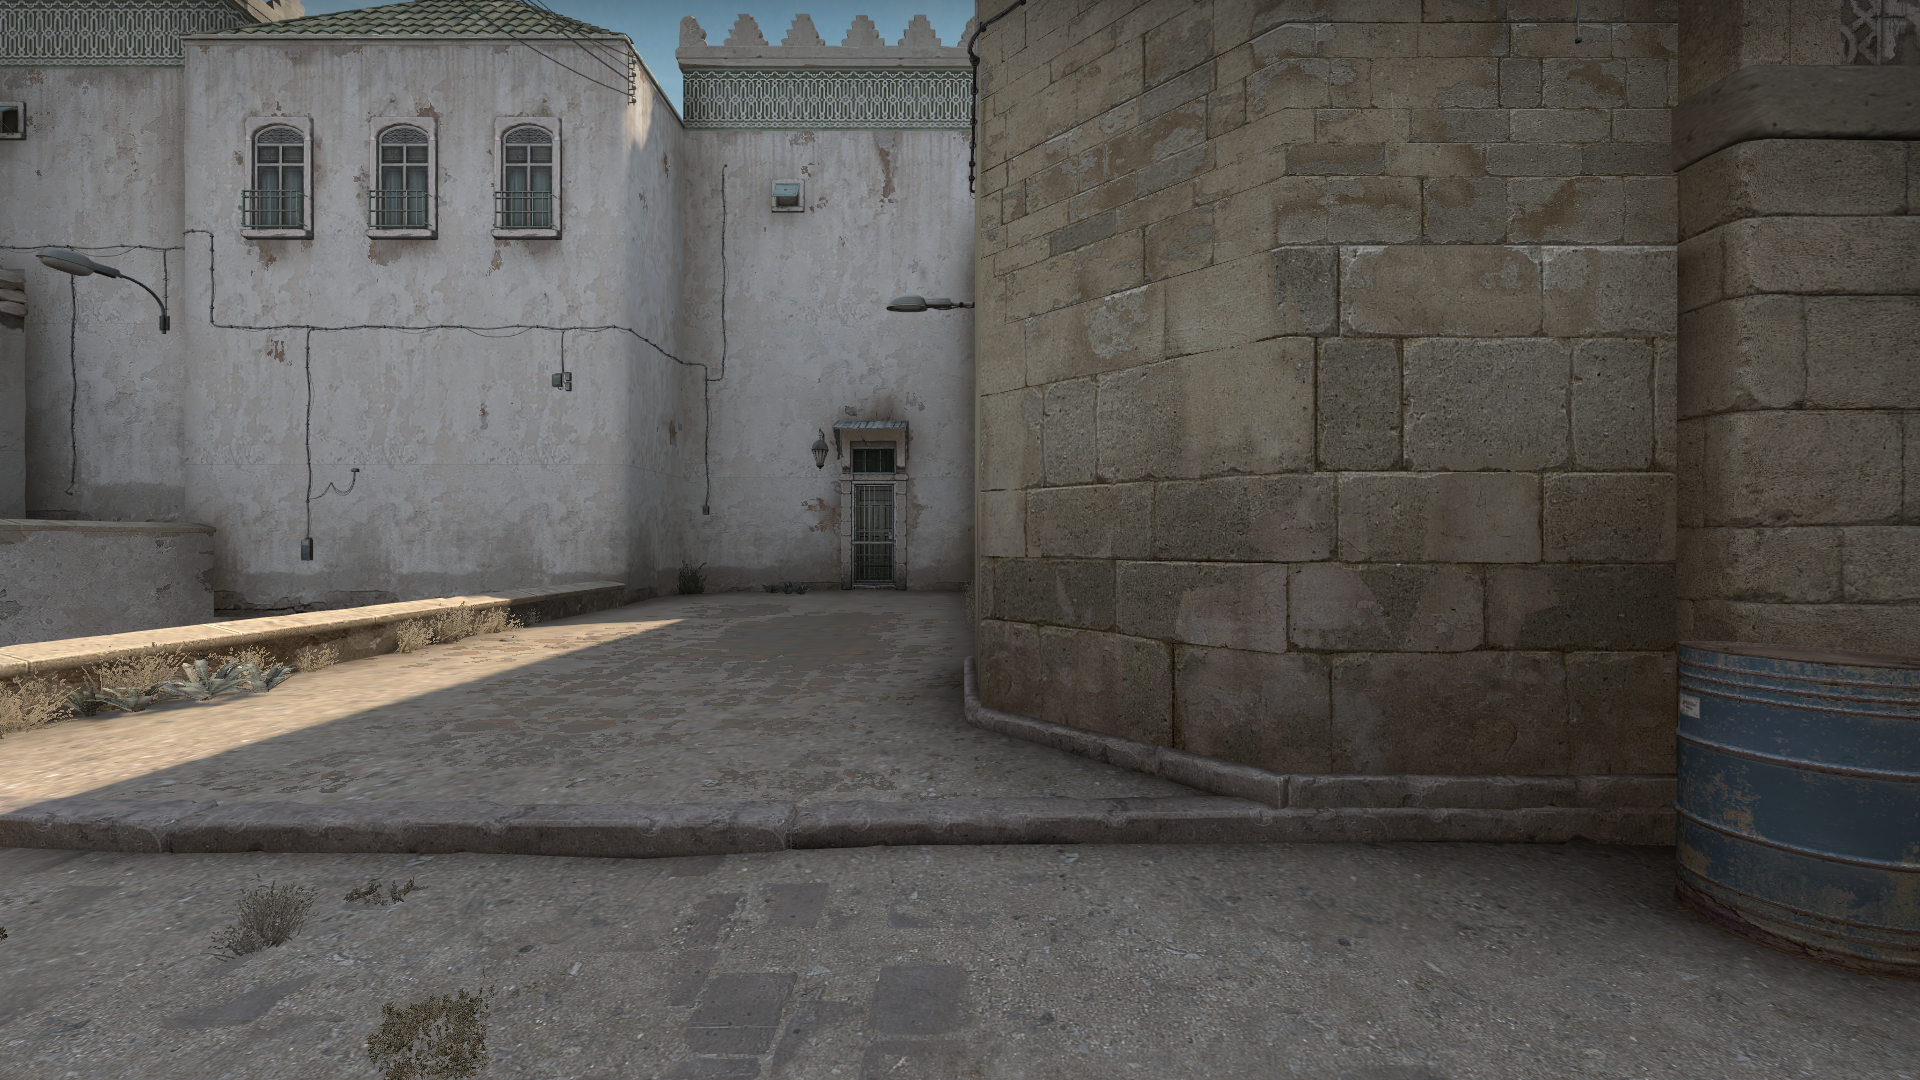
Map: de_dust2